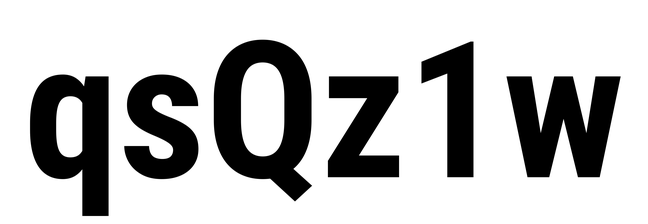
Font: Roboto_Condensed_Bold